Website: home-depot
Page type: billing-address
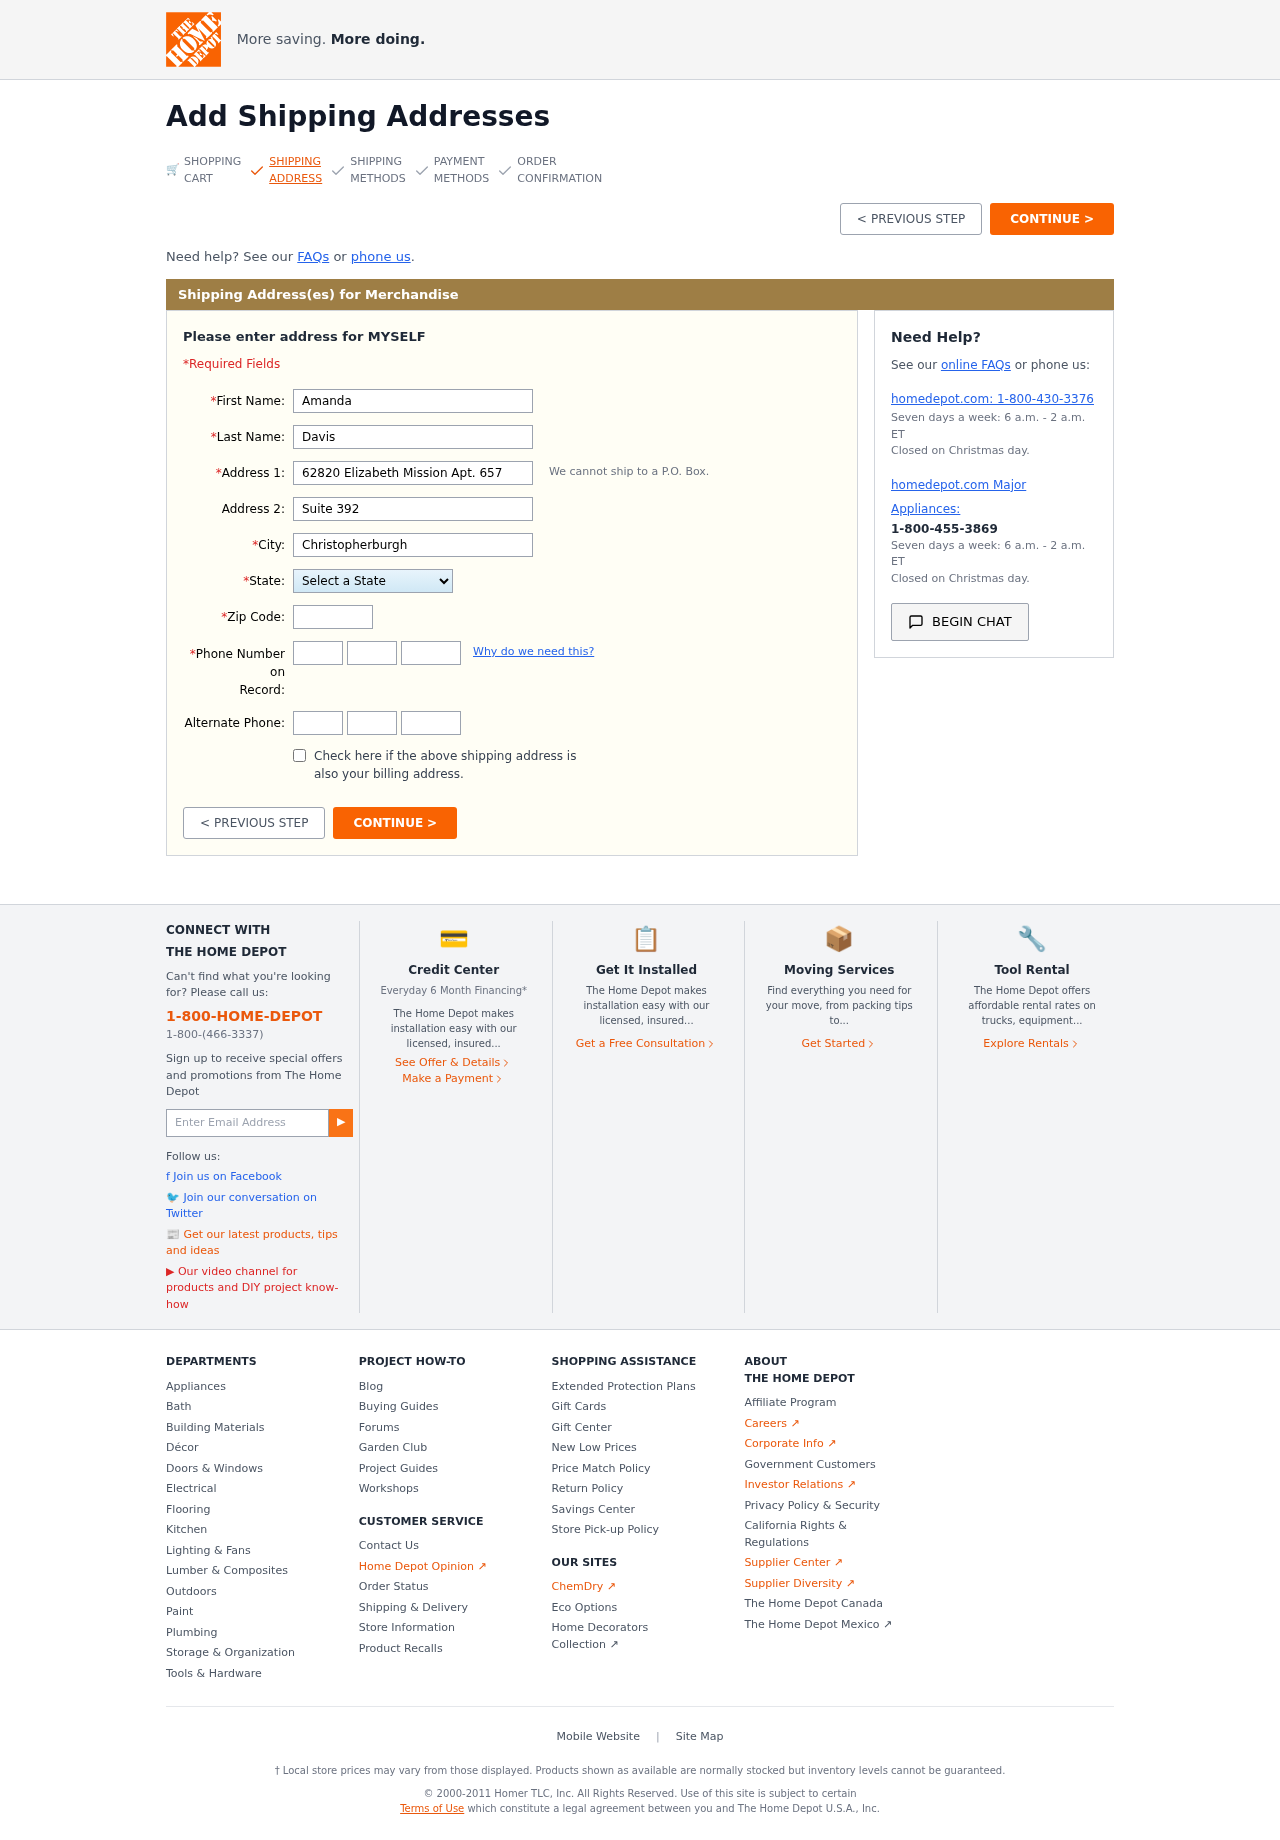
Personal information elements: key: PII_STATE
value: Arizona
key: PII_FIRSTNAME
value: Amanda
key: PII_LASTNAME
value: Davis
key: PII_STREET
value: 62820 Elizabeth Mission Apt. 657
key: PII_STREET2
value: Suite 392
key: PII_CITY
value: Christopherburgh
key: PII_POSTCODE
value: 11369
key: PII_PHONE_AREA
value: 918
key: PII_PHONE_PREFIX
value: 836
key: PII_PHONE_LINE
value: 5939
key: PII_PHONE_ALT_AREA
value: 807
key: PII_PHONE_ALT_PREFIX
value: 404
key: PII_PHONE_ALT_LINE
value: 0162